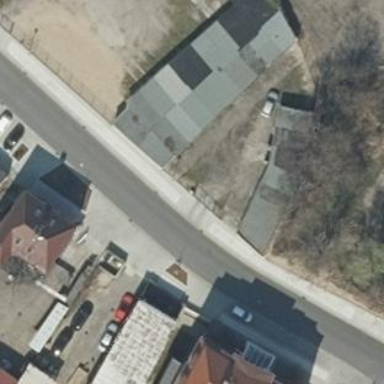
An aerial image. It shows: Garages as the designated land use.